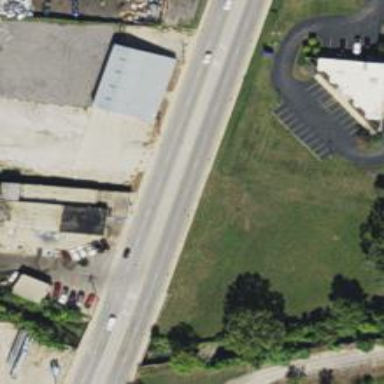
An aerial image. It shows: Secondary road with asphalt surface and separate sidewalk.